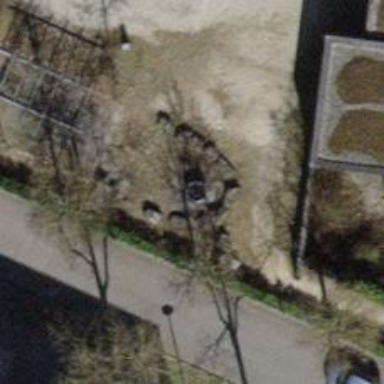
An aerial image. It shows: Barbecue facility.